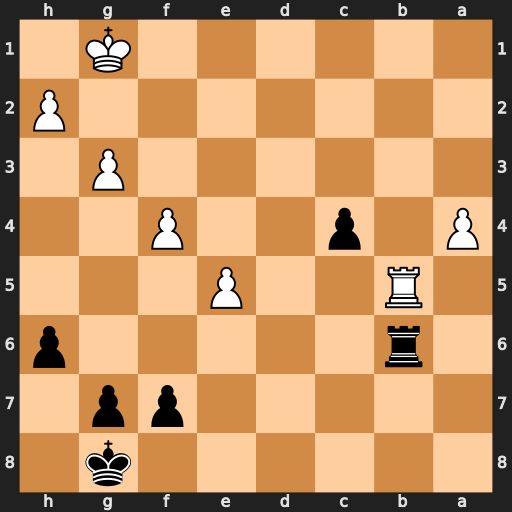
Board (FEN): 6k1/5pp1/1r5p/1R2P3/P1p2P2/6P1/7P/6K1
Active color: b
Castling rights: -
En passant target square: -
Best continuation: Rxb5 axb5 c3 b6 c2